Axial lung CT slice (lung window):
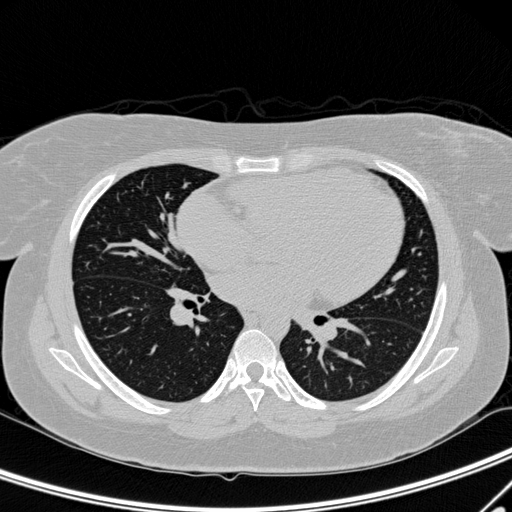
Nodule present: no